Question: I'm a bit new to Qt4's way of laying things out and I've ran across a problem when designing the GUI for a simple image editor.
I want to have the QScrollArea contain the component for image editing. However, I want the component itself to be big enough that one can scroll the entire image completely off view (but only exactly off view; no more) in any direction. Here's a (rough) diagram of what I'm thinking:

(Apparently, you can't scroll horizontally in this diagram...)
So far I haven't really figured out a way to do this. I tried messing with the widget's sizeHint and other things (like using CSS) and none of them seem to work. What should I be doing instead?
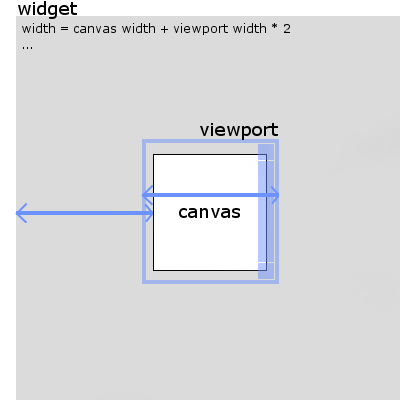
Answer: With <URL> == true property scroll area will try to resize your widget.
Set this property to false.
Or you can adjust your canvas widget size by
'''
canvasWidget->setFixedSize(...);
||
canvasWidget->setMinimumSize(...);
'''